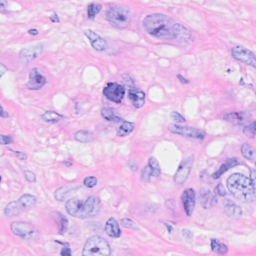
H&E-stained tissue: Breast